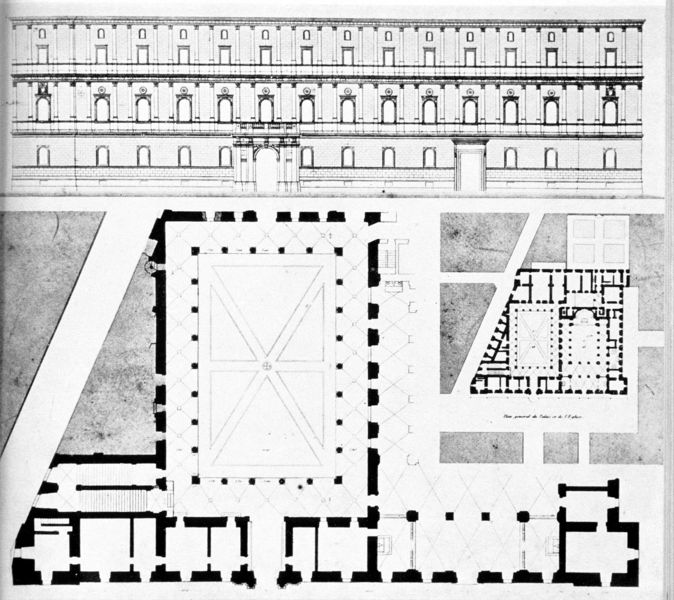
Titel: Palazzo della Cancelleria (Grundriss/Aufriss)
Künstler: Baccio Pontelli
Standort: Roma
Institution: Palazzo della Cancelleria
Schlagwörter: blau, fenster, frankreich, pfeiler, raum, skizze, straße, säule, säulen, tür, zeichnung, zimmer, gebäude, haus, park, schloss, wand, architektur, wege, renaissance, garten, schrift, ansicht, bogen, fassade, italien, türen, hof, platz, saal, vogelperspektive, rundbogen, treppe, treppen, seitenansicht, tor, umriss, halle, aufsicht, oben, bögen, wände, innenhof, münchen, palast, palazzo, druck, schwarzweiß, räume, entwurf, schematisch, schema, rom, fries, portal, tore, gesims, residenz, belletage, florenz, frontansicht, etagen, geschosse, plan, horizontal, achsen, stockwerke, querschnitt, beschreibung, palace, geschoss, klassizistisch, riss, grundriss, kreuzgang, lisenen, massstab, aufriss, architekturzeichnung, fensterachsen, versailles, mittelbau, atrium, gesimse, vasari, kolonade, lageplan, druchgang, alberti, travee, hochrenaissance, säulenhof, stadtpalast, italienr, palazzo venezia, arkadenhof, geschosss, palazzo colonna, säulen fenster, palce